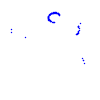
Particle: proton